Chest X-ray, AP view. Patient: 44 years old, sex M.
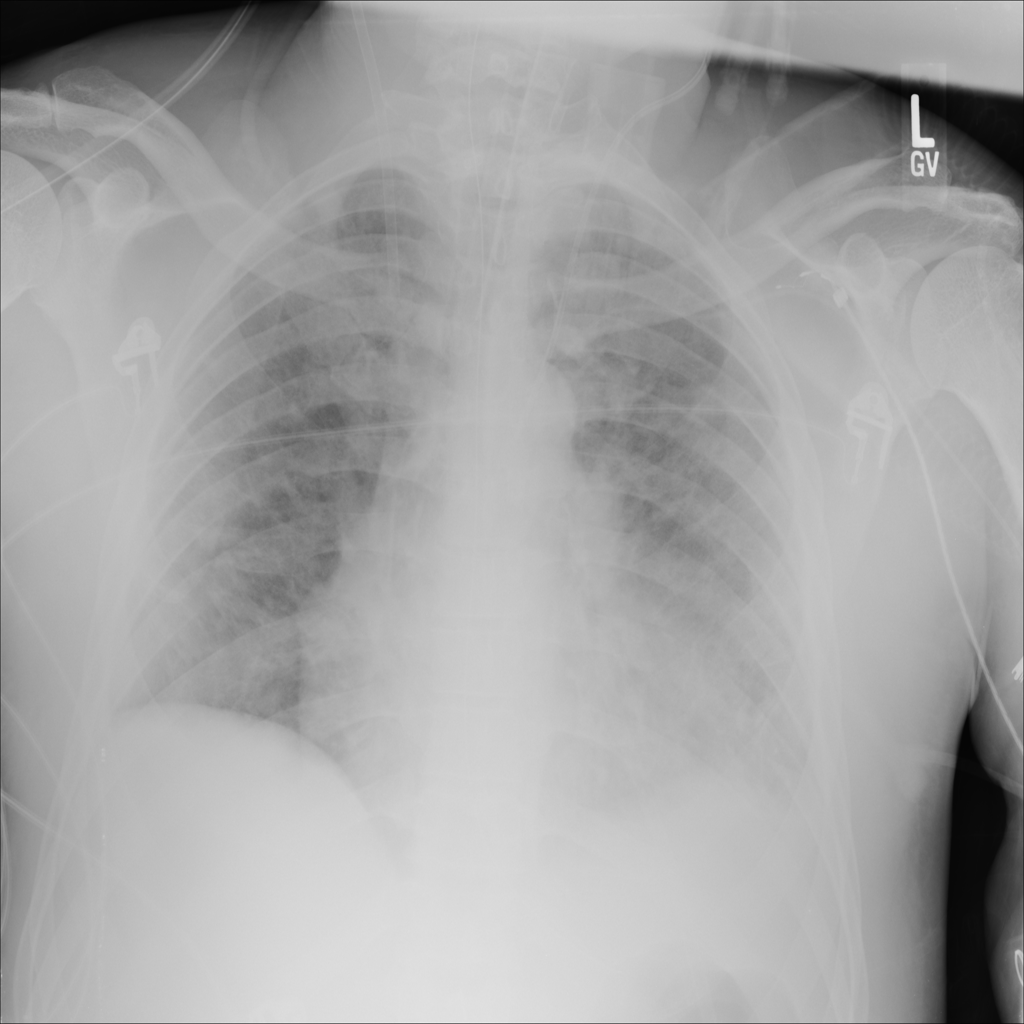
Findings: No Finding